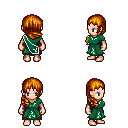
a pixel art fantasy rpg character, female body template, human, light skin, sash dress, red pants, dark blonde right-swept hairstyle, four views (front, back, left, right), 2x2 character sprite sheet, small pixel art, hard edges, no anti-aliasing